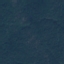
Land use / land cover: Forest